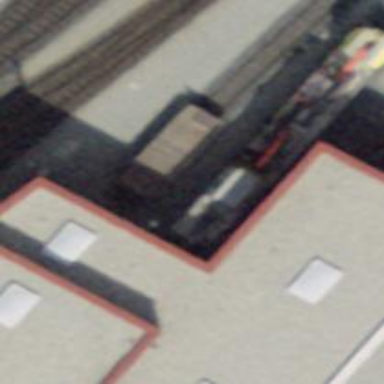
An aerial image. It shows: Narrow gauge railway in service yard.